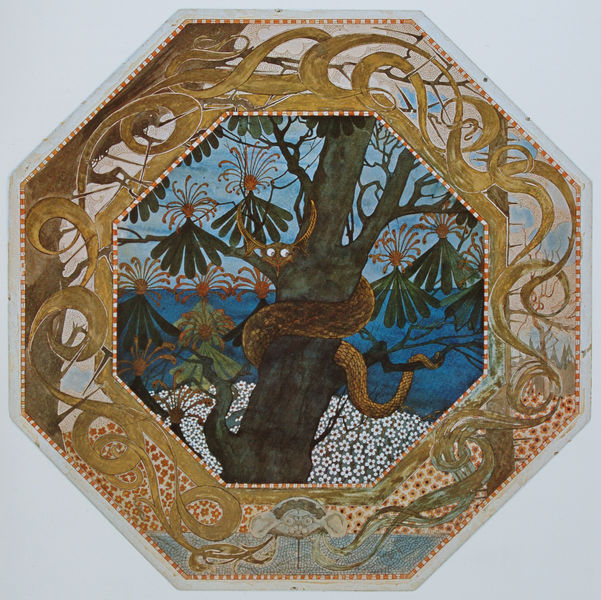
Titel: Satan
Künstler: Carl Strathmann
Standort: München
Institution: Stadtmuseum
Schlagwörter: baum, blätter, gemälde, himmel, meer, wasser, grün, see, äste, blume, blumen, braun, grau, orange, schmuck, weiss, blüte, blüten, tier, wiese, muster, ornament, augen, bibel, böse, rahmen, teller, baumstamm, natur, stamm, zweige, gewässer, gold, brosche, ohren, frucht, früchte, garten, keramik, oktagon, ranken, hellblau, schwanz, japan, blümchen, staffage, jugendstil, verzierung, wandmalerei, palme, foto, fotografie, paradies, medaillon, porzellan, orient, asien, gewunden, erkenntnis, schlange, lustig, schnörkel, sündenfall, teufel, versuchung, rinde, wesen, hörner, bemalung, sünde, adam und eva, fresco, drache, acht, schlingen, achteck, achteckig, fratze, monster, untier, kahler baum, schöpfung, ginko, schlang, hexagon, listig, vetreibung, frücjte, oxagon